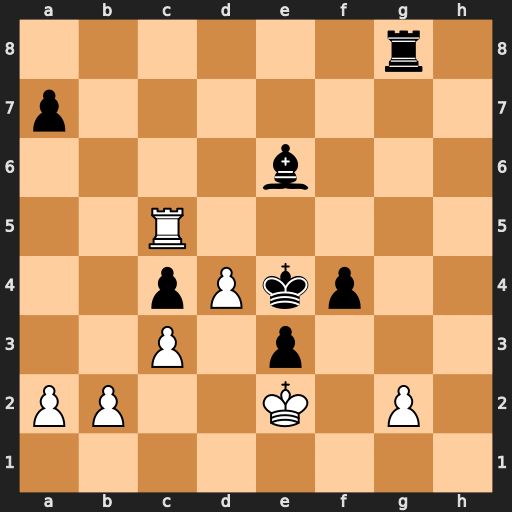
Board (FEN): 6r1/p7/4b3/2R5/2pPkp2/2P1p3/PP2K1P1/8
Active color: w
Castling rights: -
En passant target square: -
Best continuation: Re5#